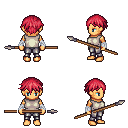
a pixel art fantasy rpg character, female body template, human, tanned skin, white sleeveless shirt, metal pants, ruby red short bangs hairstyle, white cloth bandages, spear, four views (front, back, left, right), 2x2 character sprite sheet, small pixel art, hard edges, no anti-aliasing